Interaction volume radius: 10 \u00c5
Interaction volume height: 30 \u00c5
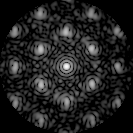
Disorder parameter: 0.3841